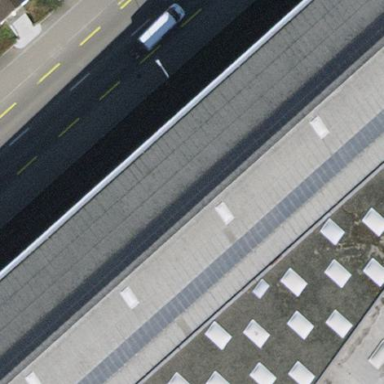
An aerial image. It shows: Industrial building.